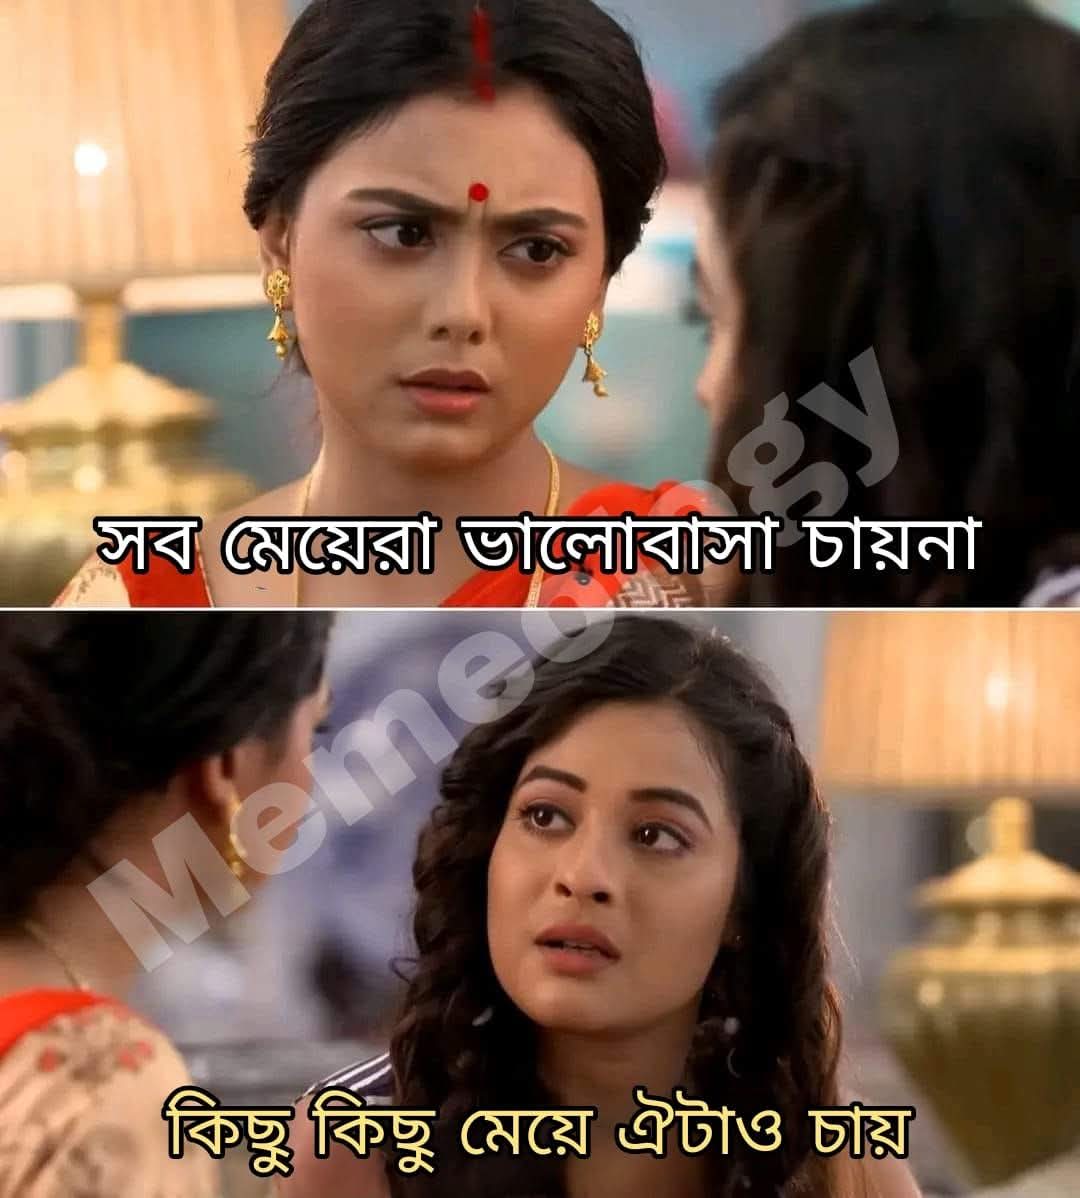
Text: সব মেয়েরা ভালোবাসা চায়না
কিছু কিছু মেয়ে ঐটাও চায়
Label: Non Hate